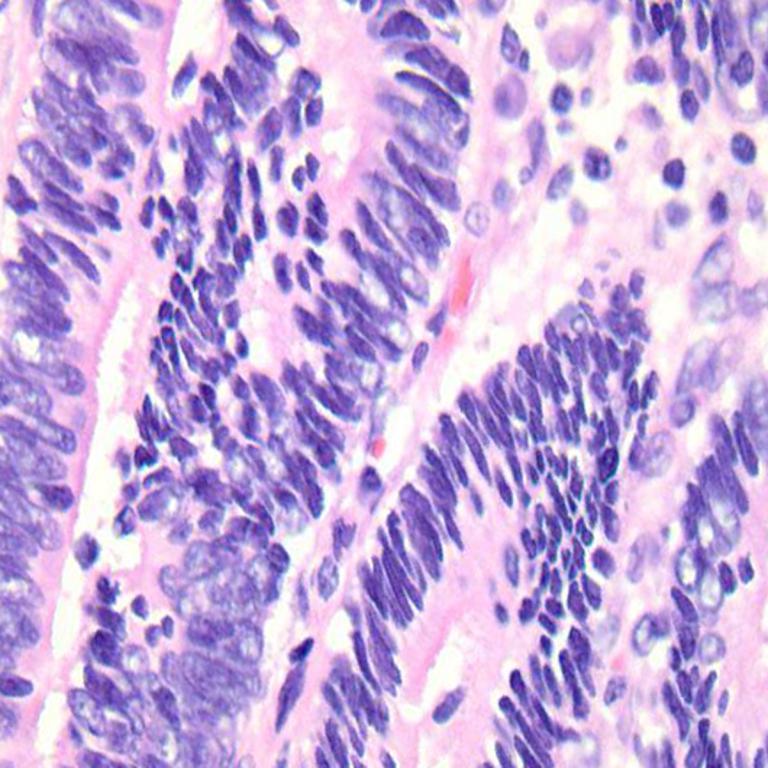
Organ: colon
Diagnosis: adenocarcinomas